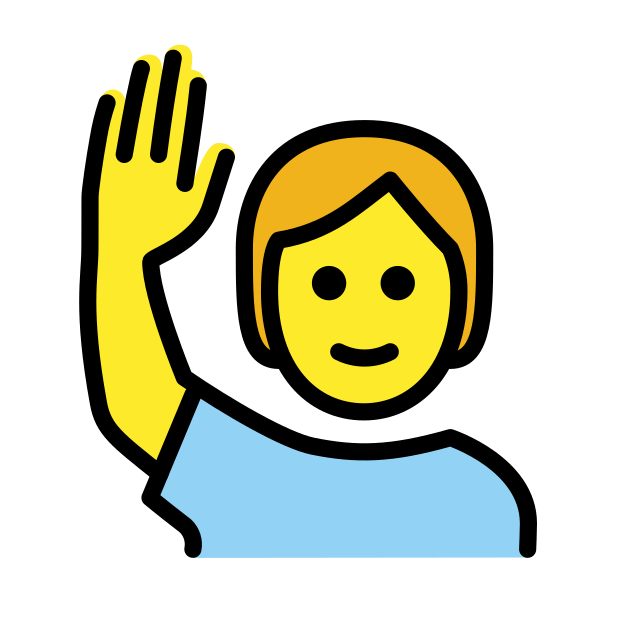
Emoji: 🙋
Name: happy person raising one hand
Unicode: 0x1f64b